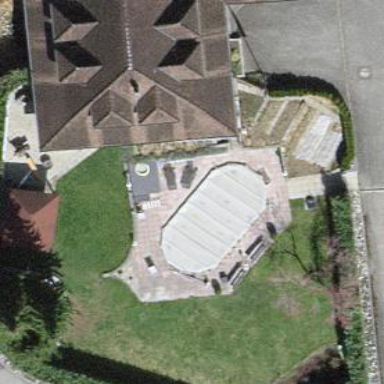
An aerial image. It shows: Swimming pool located in leisure land.